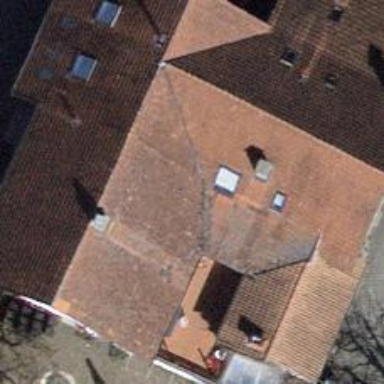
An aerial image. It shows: Restaurant.